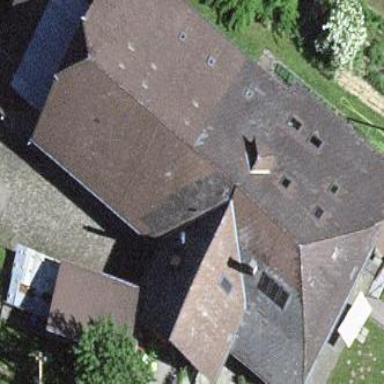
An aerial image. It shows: Farm building.